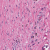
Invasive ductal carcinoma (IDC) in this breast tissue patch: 0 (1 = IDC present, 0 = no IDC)